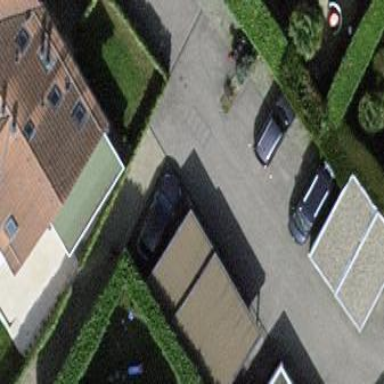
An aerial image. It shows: View of roof of building.